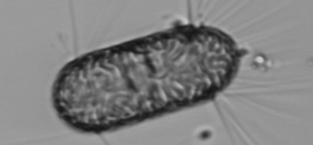
Label: Corethron_hystrix